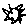
Label: sun